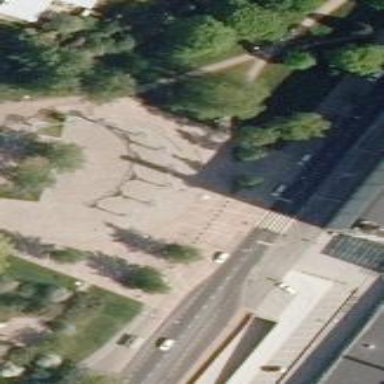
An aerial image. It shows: Pedestrian square with sett surface.